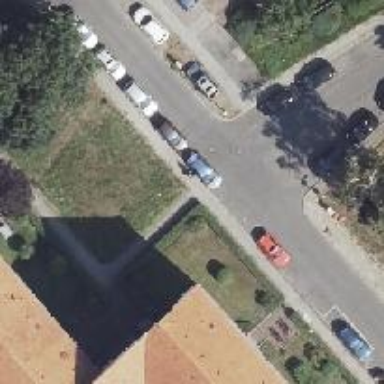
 with parking on the right in lane and on the left on the kerb."